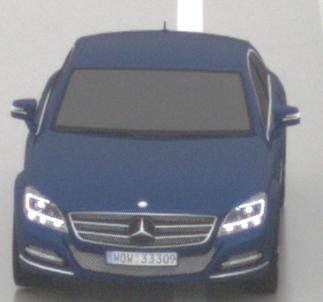
Make: Mercedes-Benz
Model: CLS Coupé 350
Detailed model: CLS-Class (218) Coupé
Model produced from: 2011/01
Model produced until: 2014/07
Doors: 4
Color: blue
Road condition: wet road
Daytime: morning or afternoon
Contrast: low contrast